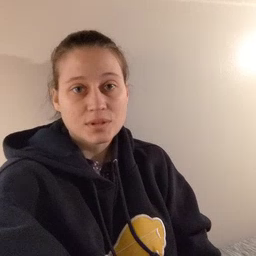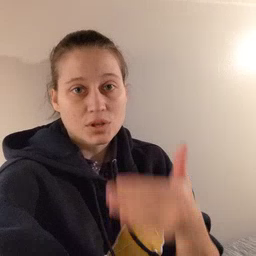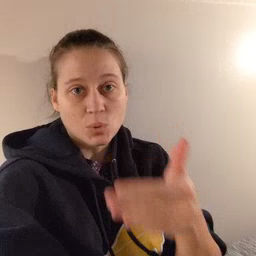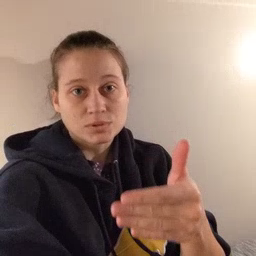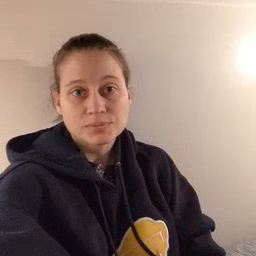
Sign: close